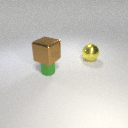
small green metal cylinder to the left of large yellow metal sphere